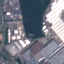
Land use / land cover: Industrial